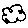
Label: cloud